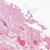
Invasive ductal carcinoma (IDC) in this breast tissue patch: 0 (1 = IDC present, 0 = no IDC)